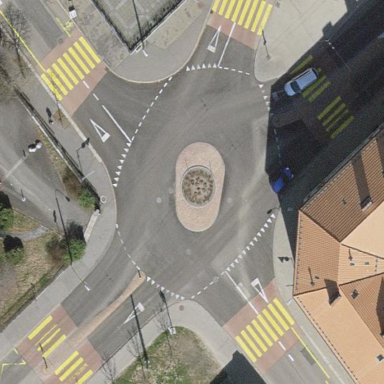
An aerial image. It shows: Asphalt road that is secondary route leading to roundabout.